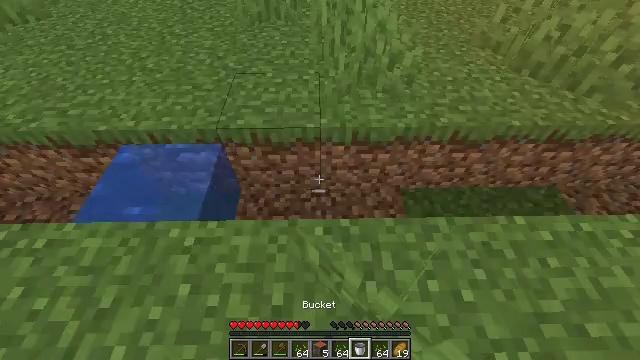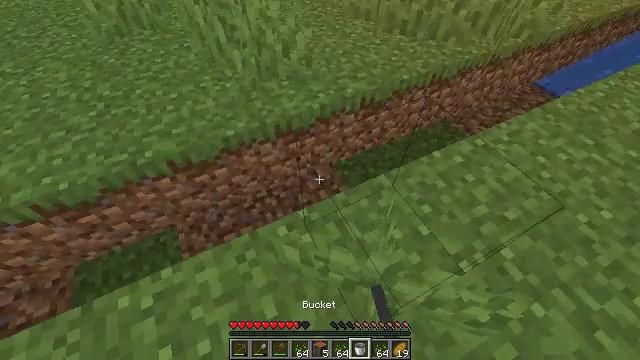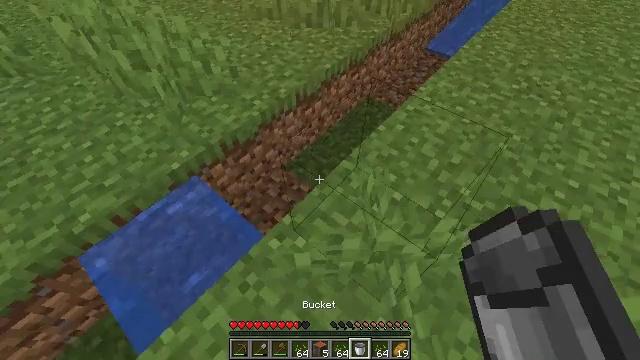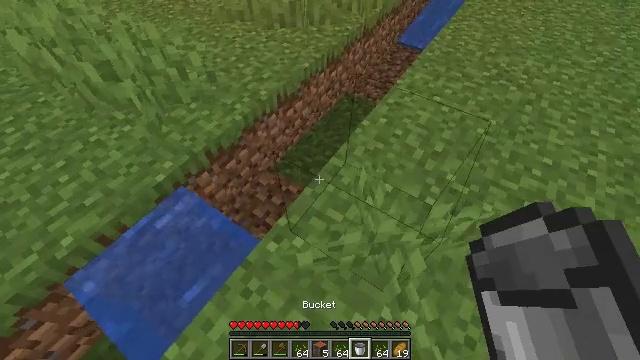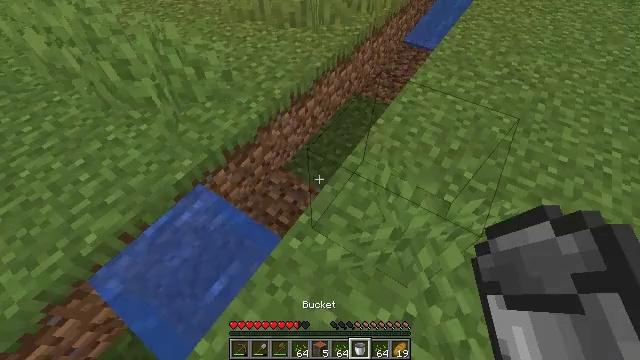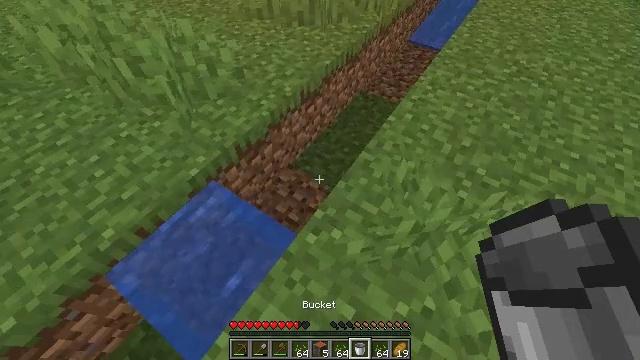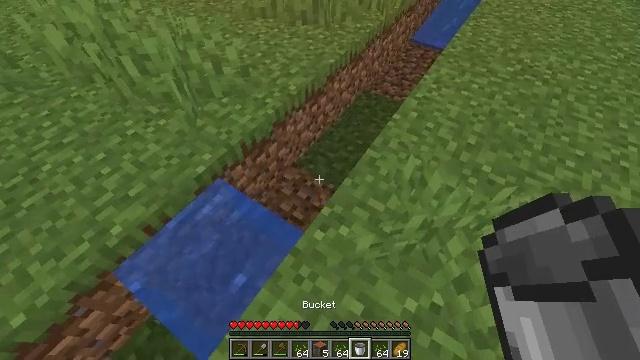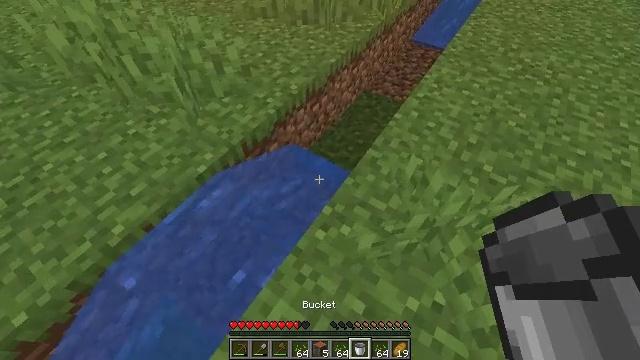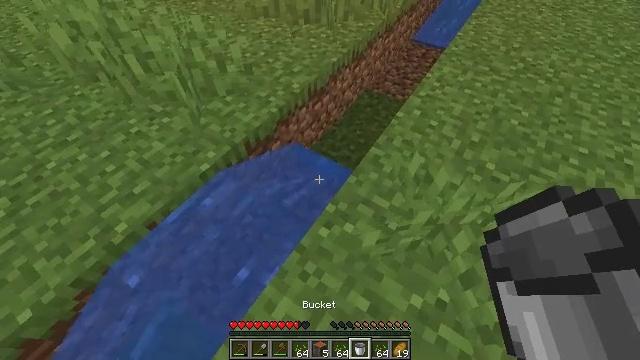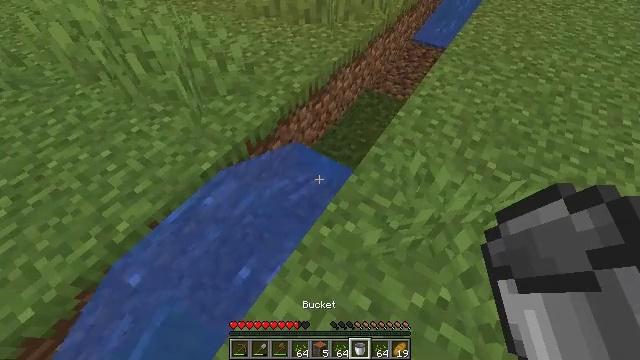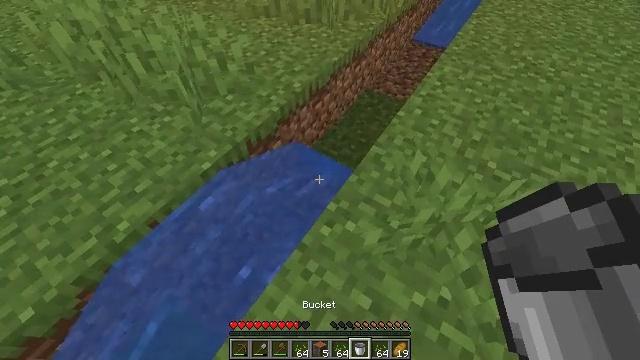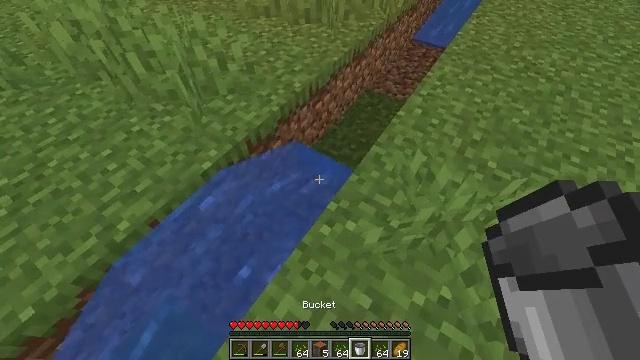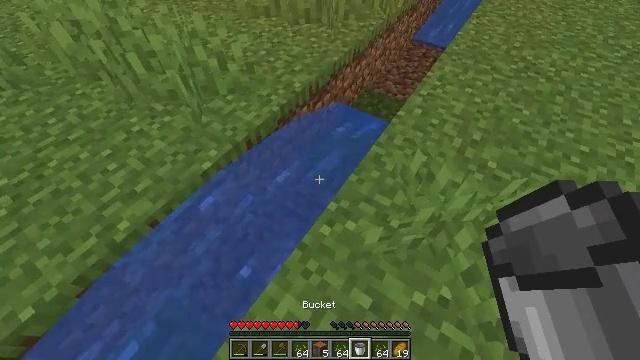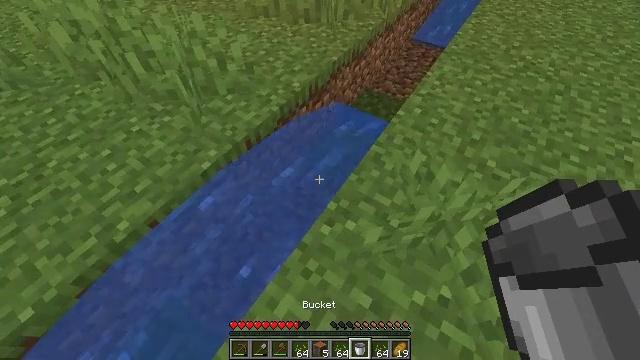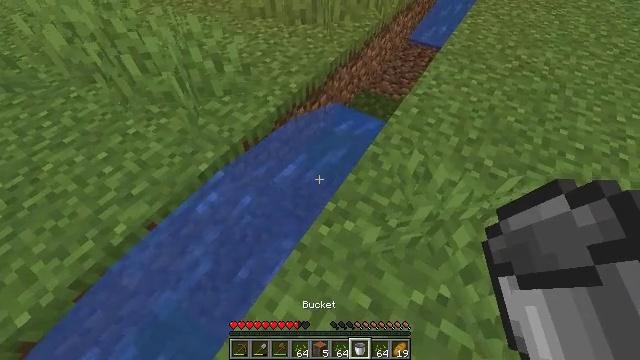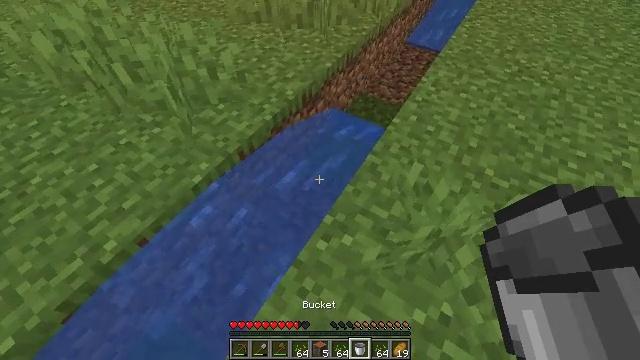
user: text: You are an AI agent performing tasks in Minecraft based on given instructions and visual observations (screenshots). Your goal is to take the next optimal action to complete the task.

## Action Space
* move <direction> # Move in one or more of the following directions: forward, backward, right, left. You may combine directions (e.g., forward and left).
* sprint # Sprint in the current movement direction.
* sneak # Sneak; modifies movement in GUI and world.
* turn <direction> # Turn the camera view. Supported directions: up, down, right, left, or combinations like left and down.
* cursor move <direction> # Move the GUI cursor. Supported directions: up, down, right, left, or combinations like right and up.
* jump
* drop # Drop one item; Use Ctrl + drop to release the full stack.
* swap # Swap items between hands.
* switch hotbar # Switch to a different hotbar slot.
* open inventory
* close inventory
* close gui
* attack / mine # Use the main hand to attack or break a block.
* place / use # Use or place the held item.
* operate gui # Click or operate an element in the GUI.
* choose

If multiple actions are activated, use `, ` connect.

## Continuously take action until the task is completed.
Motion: motion action
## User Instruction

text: Gather grass on the ground.
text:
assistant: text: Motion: move left, turn right and down
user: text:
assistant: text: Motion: move left, turn right
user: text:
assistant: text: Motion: move left, turn right
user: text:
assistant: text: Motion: no_op
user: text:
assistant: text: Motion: no_op
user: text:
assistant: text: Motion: no_op
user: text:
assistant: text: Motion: no_op
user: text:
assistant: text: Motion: no_op
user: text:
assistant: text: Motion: no_op
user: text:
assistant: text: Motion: no_op
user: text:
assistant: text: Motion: no_op
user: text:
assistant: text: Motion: no_op
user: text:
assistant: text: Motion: no_op
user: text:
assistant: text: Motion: no_op
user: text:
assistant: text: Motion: move forward
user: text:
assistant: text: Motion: move forward
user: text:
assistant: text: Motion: move forward
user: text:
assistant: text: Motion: move forward
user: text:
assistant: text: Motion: move forward
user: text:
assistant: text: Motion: no_op
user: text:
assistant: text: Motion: no_op
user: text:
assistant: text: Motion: no_op
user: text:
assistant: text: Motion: no_op
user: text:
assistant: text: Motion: move right
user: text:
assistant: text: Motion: move right
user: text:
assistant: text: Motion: move right
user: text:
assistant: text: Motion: move right
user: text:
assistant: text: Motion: no_op
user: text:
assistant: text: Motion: no_op
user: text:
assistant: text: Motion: no_op